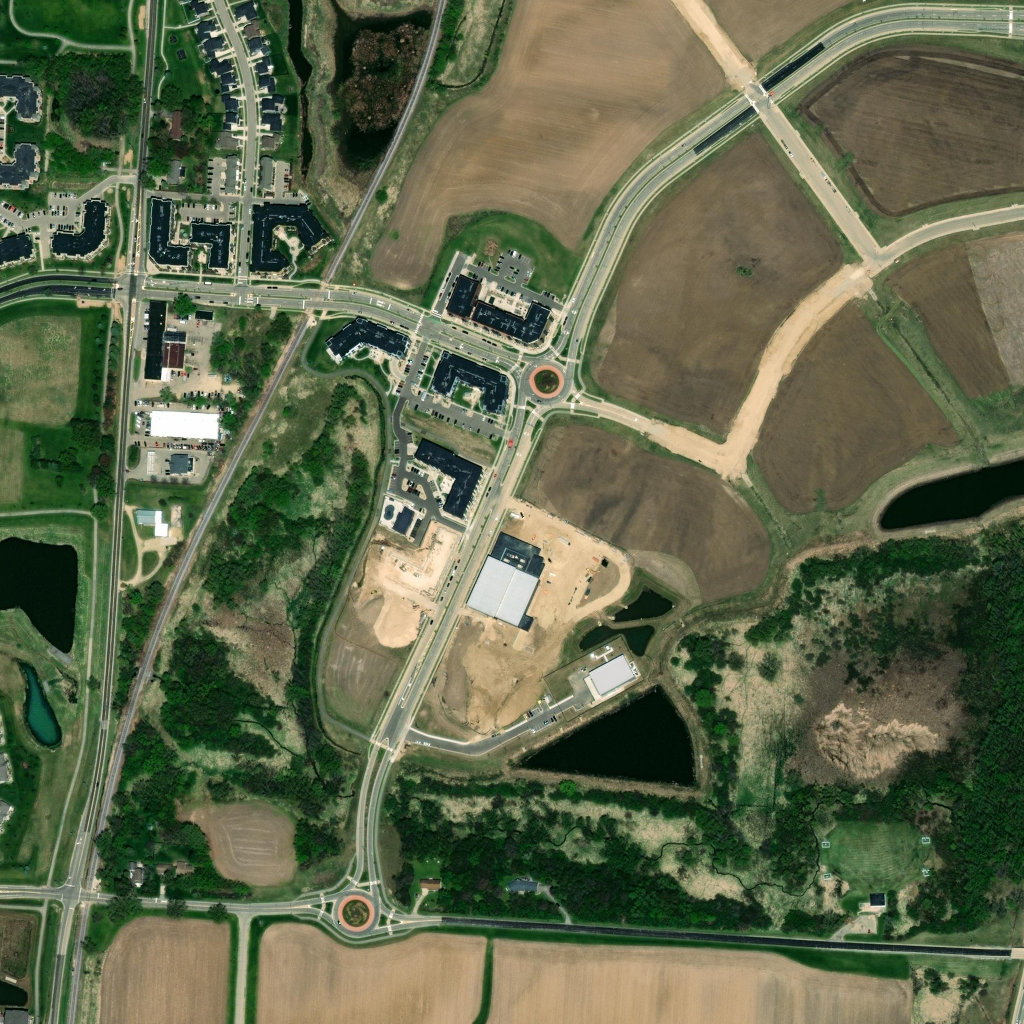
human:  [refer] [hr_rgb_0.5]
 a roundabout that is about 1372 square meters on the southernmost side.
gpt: <box>[[31, 86, 37, 92, 0]]</box>